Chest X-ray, AP view. Patient: 63 years old, sex M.
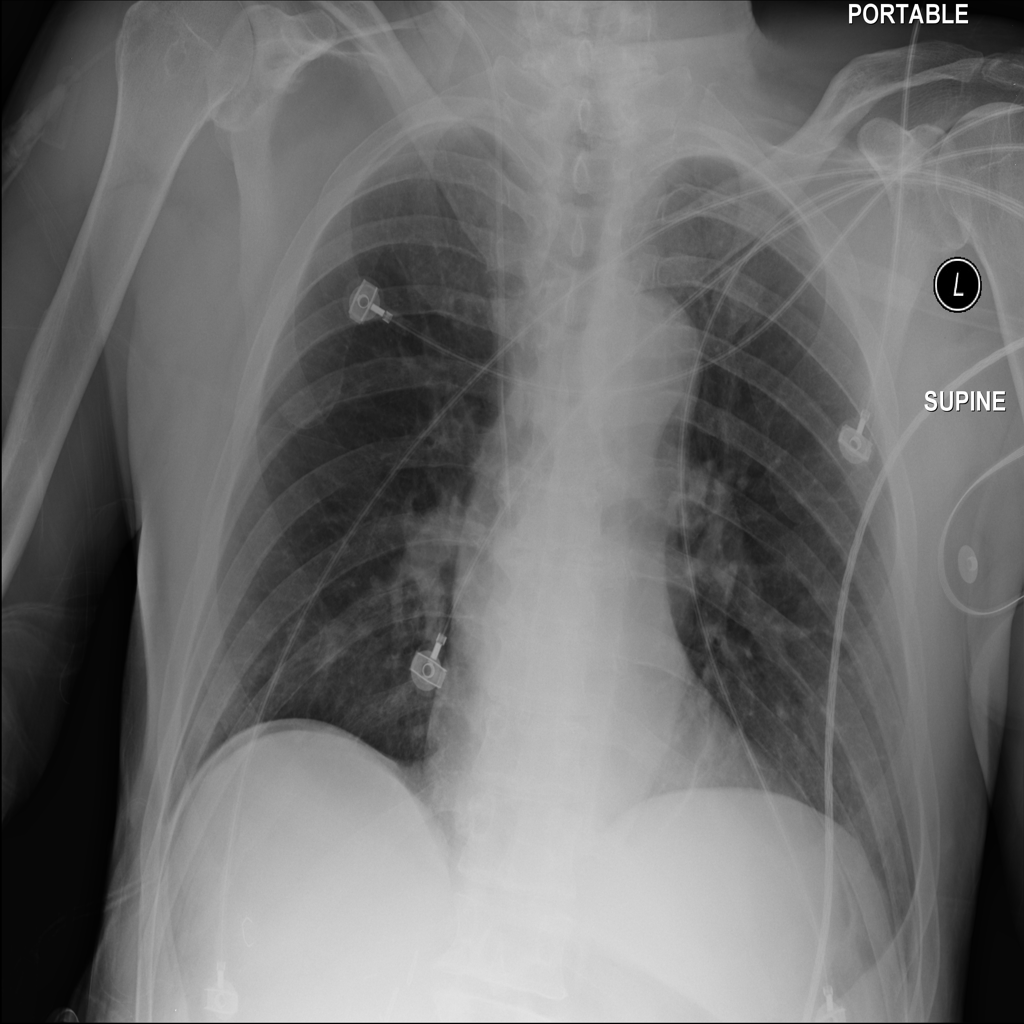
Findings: No Finding